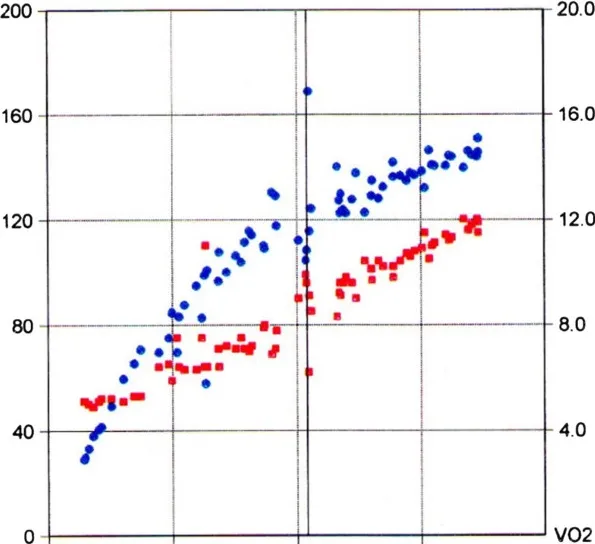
Oxygen pulse (VO2/HR) after cardiac therapy. x-axis: VO2; left y-axis: heart rate (HR) represented by red dots; right y-axis: VO2/HR represented by blue dots.
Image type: chart (chart)